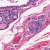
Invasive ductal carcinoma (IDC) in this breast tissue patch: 0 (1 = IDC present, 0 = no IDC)